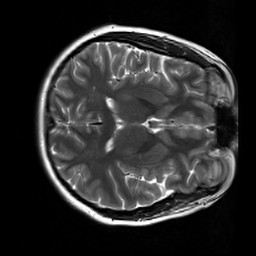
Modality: T2w
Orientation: axial
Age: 23
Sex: female
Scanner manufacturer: siemens
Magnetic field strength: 3 T
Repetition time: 7 s
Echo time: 0.09 s